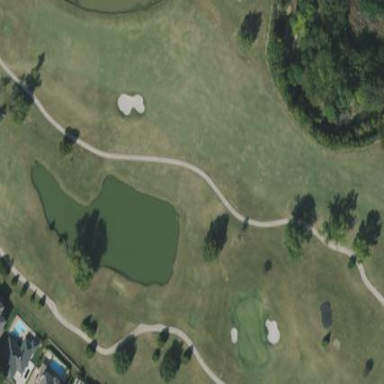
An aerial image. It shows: Water hazard on golf course. The hazard is natural water feature.